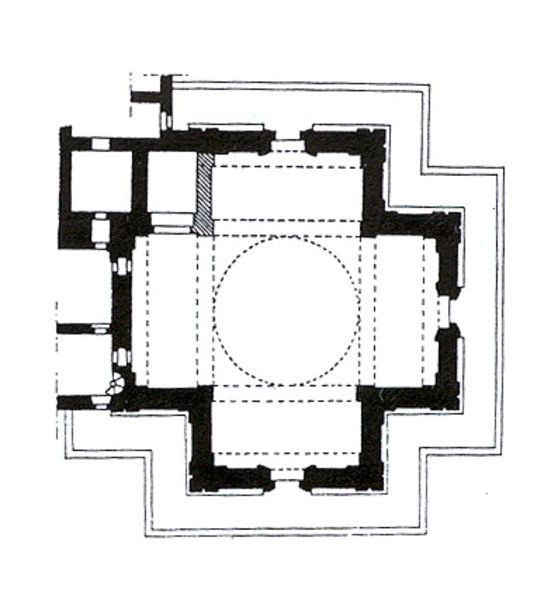
Titel: Santa Maria delle Carceri (Grundriss)
Künstler: Giuliano da Sangallo
Standort: Prato
Institution: Santa Maria delle Carceri
Schlagwörter: fenster, grau, mitte, schwarz, skizze, tür, weiss, zeichnung, gebäude, wand, architektur, kirche, kreis, rund, turm, umrandung, türen, mauer, linien, kuppel, treppe, detail, stufen, striche, halle, wände, eingang, eingänge, erker, gang, gewölbe, kreuz, rechteck, linie, druck, schwarz-weiss, schraffur, räume, entwurf, mauern, zentral, kapelle, plan, tempel, quadrat, grundriss, massstab, bauplan, architekt, zentralbau, entwurd, vierung, geviert, elemente, gestrichelt, kreus, raumplan